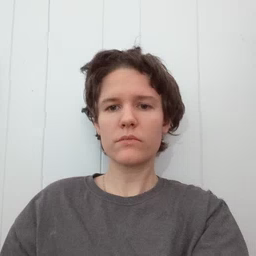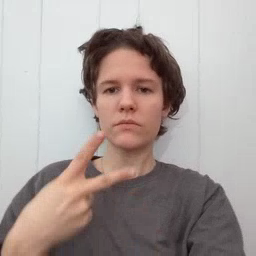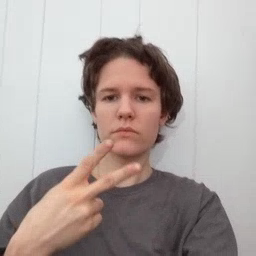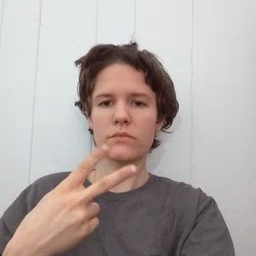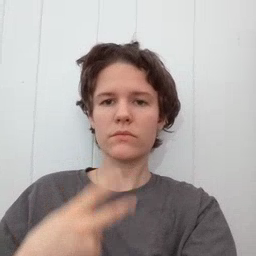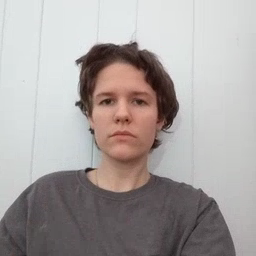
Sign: scissors